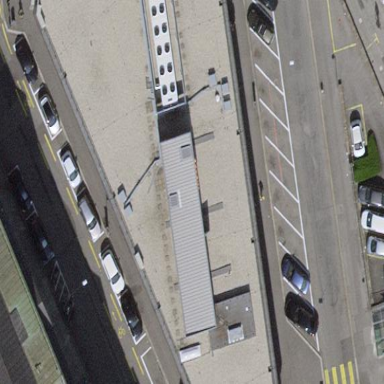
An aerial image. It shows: Retail building.